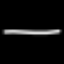
Label: line